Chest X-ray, PA view. Patient: 61 years old, sex F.
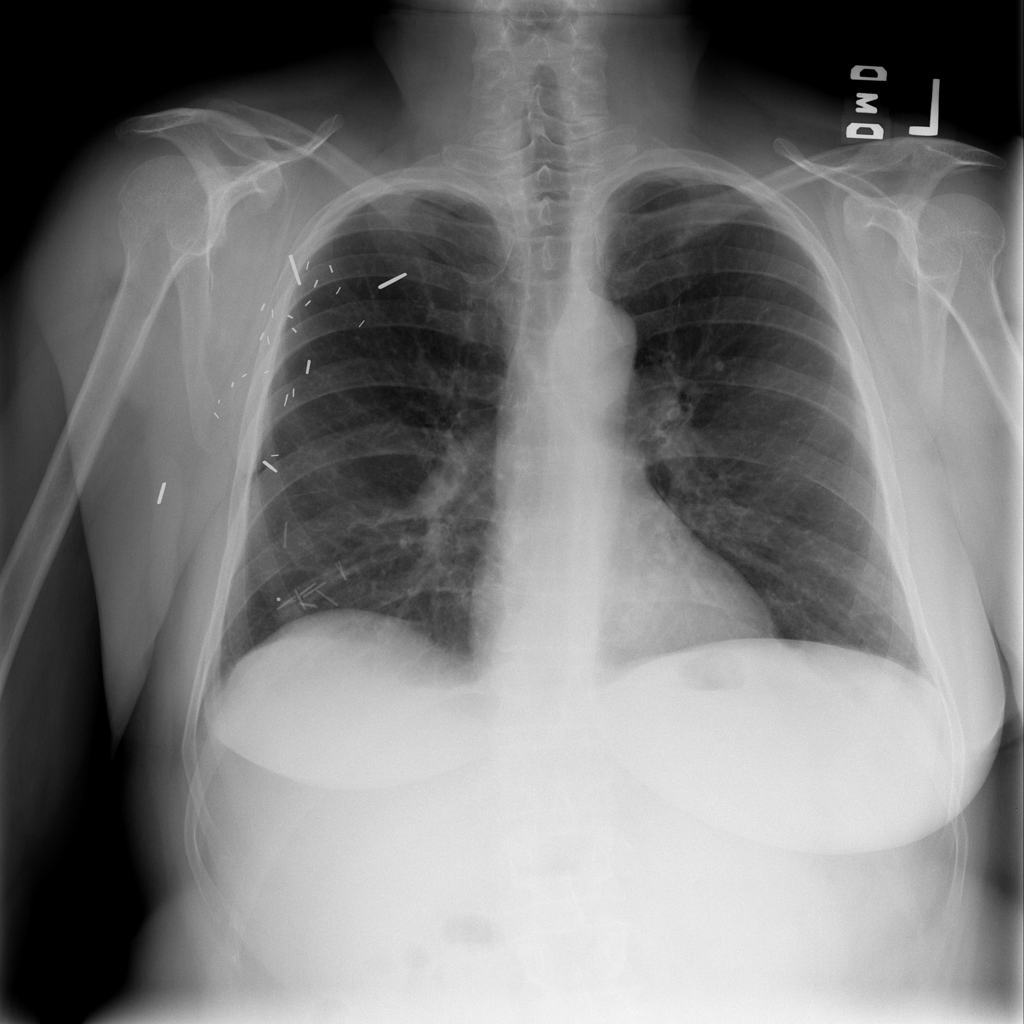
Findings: No Finding